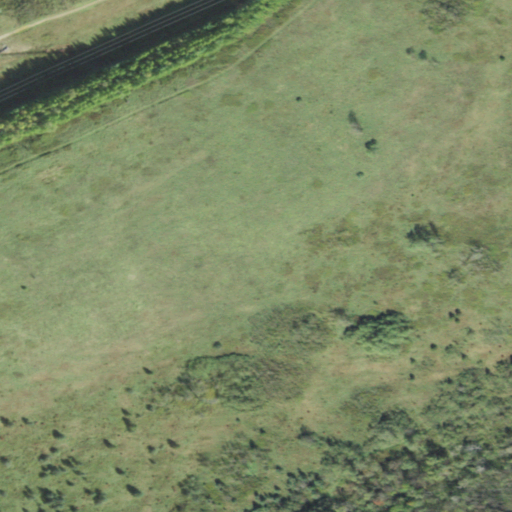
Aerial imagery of mountain in Pennsylvania named DeWitt Hill containing pasture, mixed forest, deciduous forest, and barren land